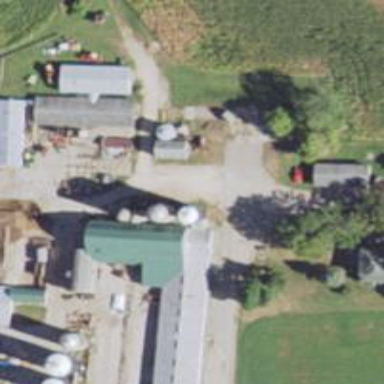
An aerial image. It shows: Silo building.